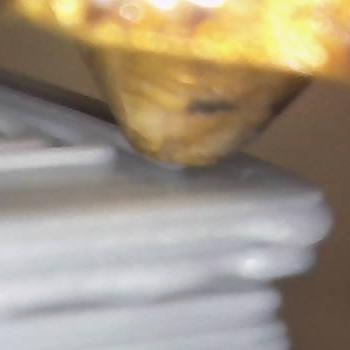
Flow rate: 69%